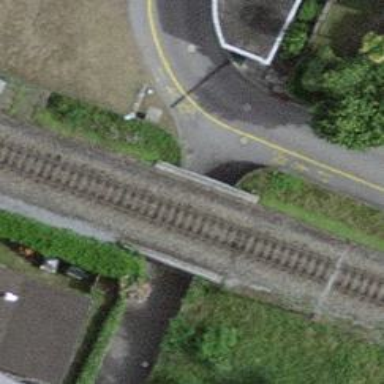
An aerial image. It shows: Railway bridge with electrified tracks and single rail.